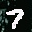
Label: 7